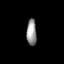
Tissue: lung
Cell type: Epithelial cells
Senescence score: 0.6154
Nuclear area (px): 260
Mean DAPI intensity: 148.446